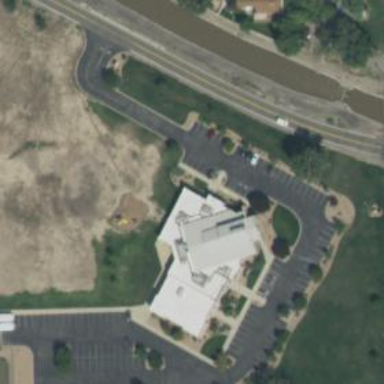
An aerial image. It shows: Church which is place of worship.